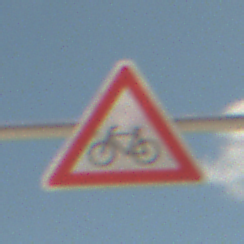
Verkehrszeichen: RadverkehrRechts
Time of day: Midday
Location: Outdoor (Beach)
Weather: PartlyCloudy
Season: NotSpecified
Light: Natural